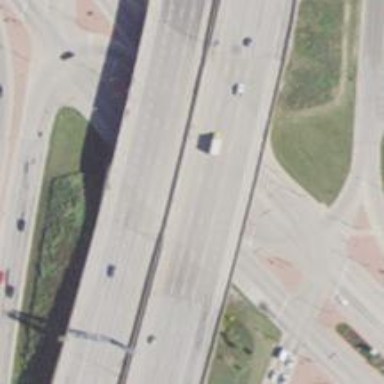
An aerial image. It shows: Cantilever bridge crossing motorway with asphalt surface.